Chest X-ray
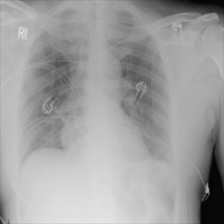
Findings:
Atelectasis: negative
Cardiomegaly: negative
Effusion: negative
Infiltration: positive
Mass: negative
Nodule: negative
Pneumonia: negative
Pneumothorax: negative
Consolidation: negative
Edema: negative
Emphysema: negative
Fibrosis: negative
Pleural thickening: negative
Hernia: negative